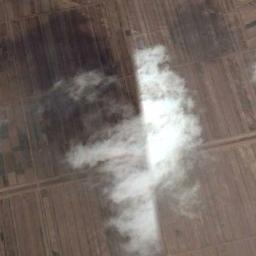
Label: cloud